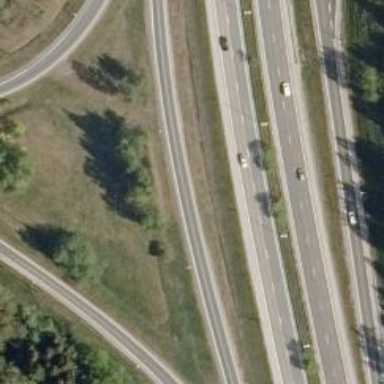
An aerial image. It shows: Asphalt motorway link.